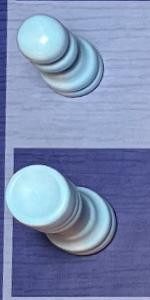
Label: Rook_White